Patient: sex M, age 78
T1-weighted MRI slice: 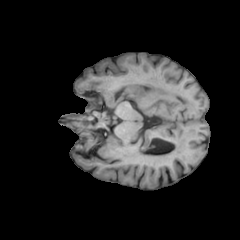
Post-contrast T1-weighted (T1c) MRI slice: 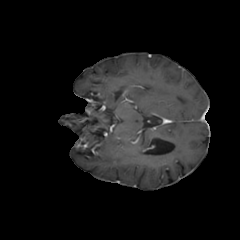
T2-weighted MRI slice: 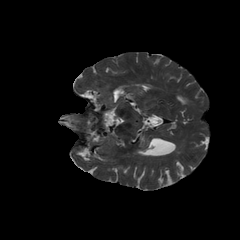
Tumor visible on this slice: no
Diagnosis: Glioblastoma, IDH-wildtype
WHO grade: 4